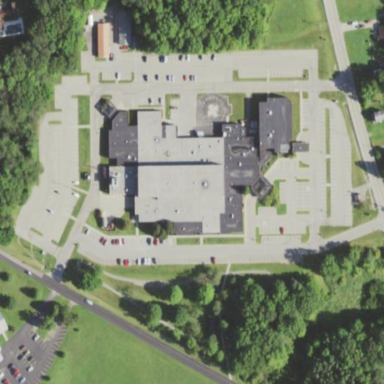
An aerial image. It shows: Healthcare facility identified as hospital.